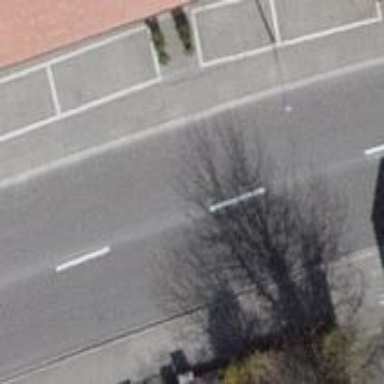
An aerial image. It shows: Asphalt road with sidewalks on both sides. The road is classified as primary highway.